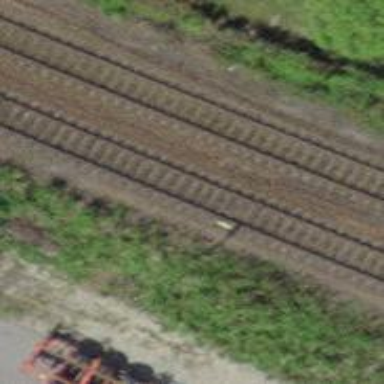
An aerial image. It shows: Single rail track for railway.